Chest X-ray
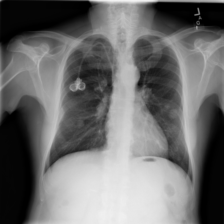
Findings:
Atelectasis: negative
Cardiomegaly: negative
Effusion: negative
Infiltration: negative
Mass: negative
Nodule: negative
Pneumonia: negative
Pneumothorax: negative
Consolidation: negative
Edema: negative
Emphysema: negative
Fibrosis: negative
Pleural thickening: negative
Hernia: negative